Brain MRI, modality: ceT1
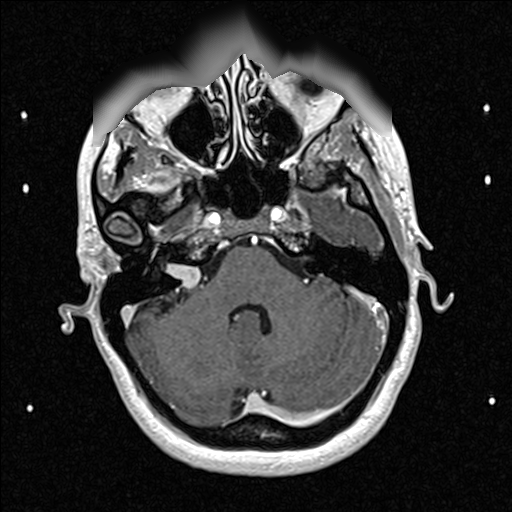